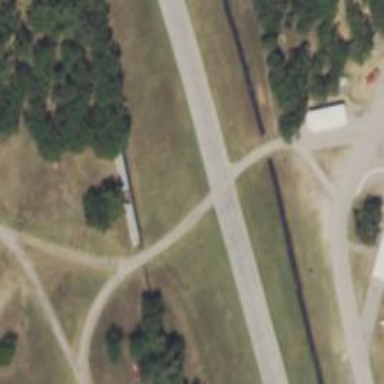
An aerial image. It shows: Driveway leading to service road.